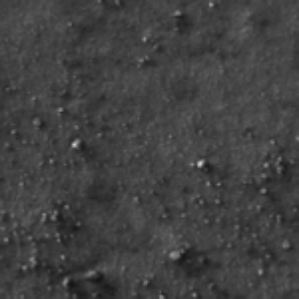
Label: frost